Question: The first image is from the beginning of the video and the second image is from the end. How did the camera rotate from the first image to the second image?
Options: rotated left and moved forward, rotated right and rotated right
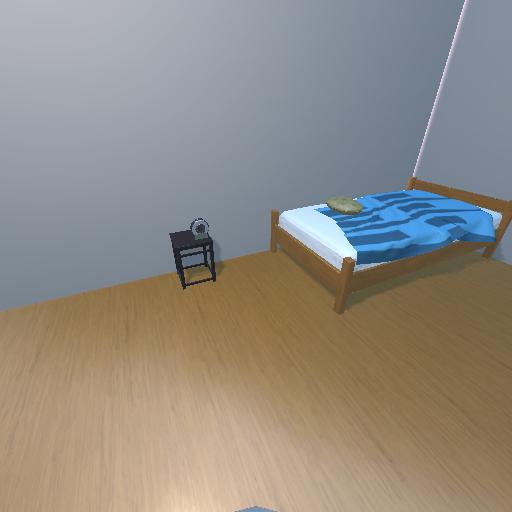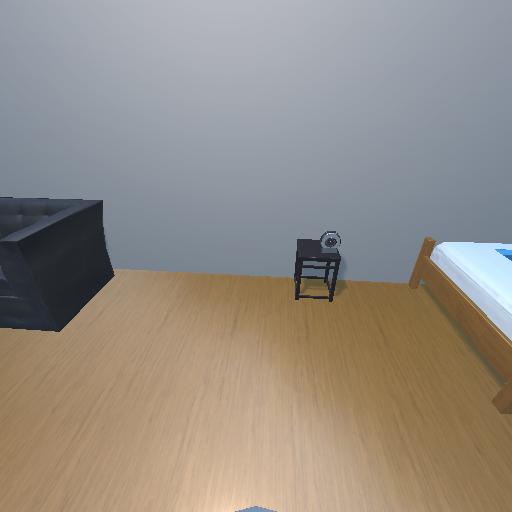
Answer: rotated left and moved forward